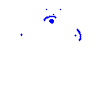
Particle: pion